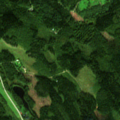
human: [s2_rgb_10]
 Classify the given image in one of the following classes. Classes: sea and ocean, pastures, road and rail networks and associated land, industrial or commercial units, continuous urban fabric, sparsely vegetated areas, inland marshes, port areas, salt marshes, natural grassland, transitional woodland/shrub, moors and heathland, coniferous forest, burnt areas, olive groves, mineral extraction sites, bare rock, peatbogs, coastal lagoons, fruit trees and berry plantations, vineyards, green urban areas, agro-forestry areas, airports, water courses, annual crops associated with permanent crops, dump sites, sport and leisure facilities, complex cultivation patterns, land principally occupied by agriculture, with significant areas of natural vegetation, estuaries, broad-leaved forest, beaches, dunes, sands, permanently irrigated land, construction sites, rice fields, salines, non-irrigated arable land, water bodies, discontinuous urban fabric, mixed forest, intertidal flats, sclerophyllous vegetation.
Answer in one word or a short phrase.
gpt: broad-leaved forest, coniferous forest, mixed forest, transitional woodland/shrub